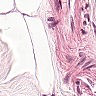
Metastatic tissue present: no